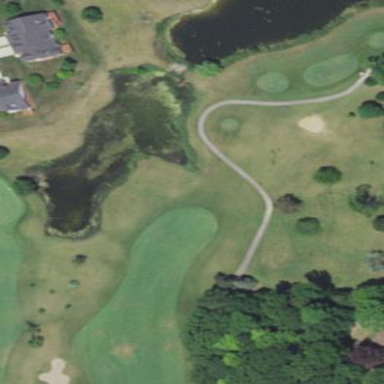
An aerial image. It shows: Water hazard on golf course. The hazard is natural water feature.